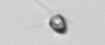
Label: Pyramimonas